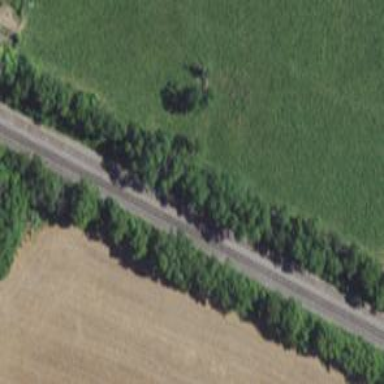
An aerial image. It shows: Railway siding with rails.